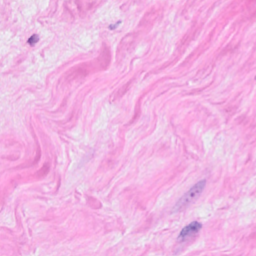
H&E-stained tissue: Breast